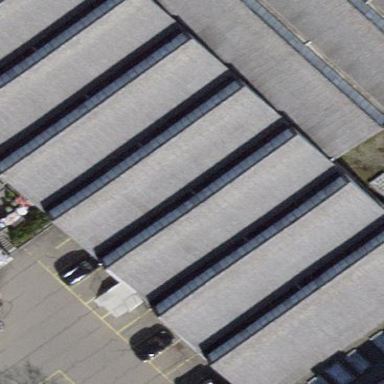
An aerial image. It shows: Warehouse building.